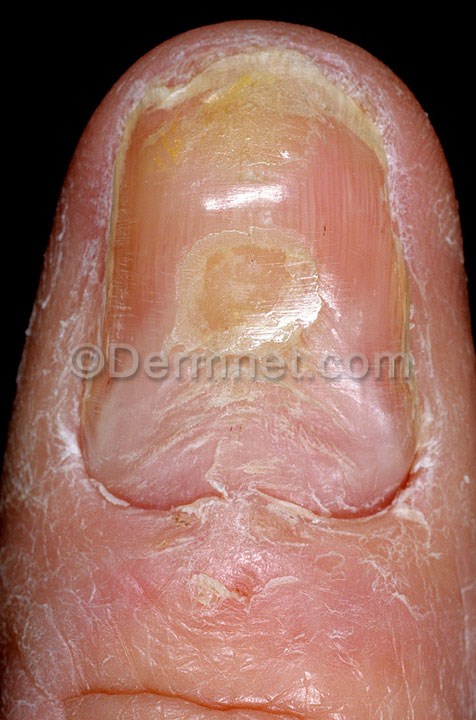
Disease: Nail Fungus and other Nail Disease